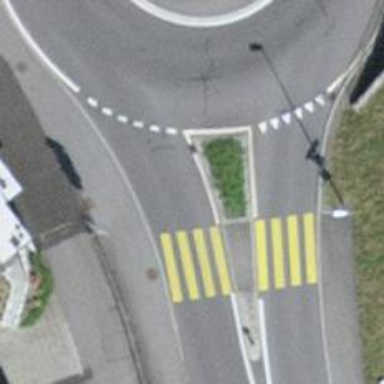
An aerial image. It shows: Zebra crossing on the road.